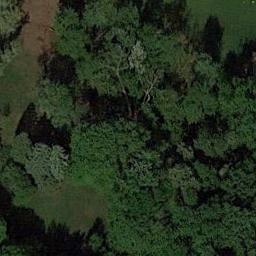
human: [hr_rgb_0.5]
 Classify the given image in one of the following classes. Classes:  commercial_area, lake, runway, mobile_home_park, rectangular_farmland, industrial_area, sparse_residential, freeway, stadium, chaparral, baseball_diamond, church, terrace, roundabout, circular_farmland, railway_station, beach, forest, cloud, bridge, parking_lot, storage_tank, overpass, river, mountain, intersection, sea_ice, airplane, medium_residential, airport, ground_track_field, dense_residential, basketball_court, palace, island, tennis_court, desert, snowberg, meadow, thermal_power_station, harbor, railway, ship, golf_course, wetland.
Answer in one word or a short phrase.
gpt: forest